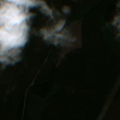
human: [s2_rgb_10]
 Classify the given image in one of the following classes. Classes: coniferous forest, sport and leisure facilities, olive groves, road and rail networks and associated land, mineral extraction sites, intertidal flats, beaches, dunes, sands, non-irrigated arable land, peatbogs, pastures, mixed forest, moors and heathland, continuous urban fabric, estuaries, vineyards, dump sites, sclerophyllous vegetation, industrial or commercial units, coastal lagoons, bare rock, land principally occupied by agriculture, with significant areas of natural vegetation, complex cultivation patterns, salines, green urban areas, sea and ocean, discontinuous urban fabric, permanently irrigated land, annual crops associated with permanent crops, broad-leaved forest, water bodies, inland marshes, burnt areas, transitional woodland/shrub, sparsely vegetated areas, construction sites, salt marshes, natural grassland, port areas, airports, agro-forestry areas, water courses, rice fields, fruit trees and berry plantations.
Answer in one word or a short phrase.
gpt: coniferous forest